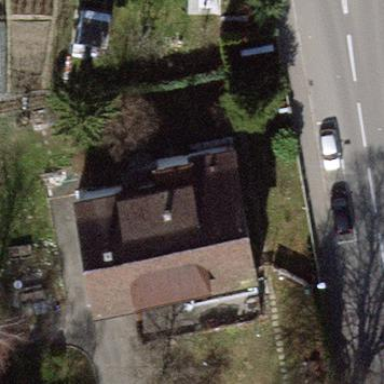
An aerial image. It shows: Gabled roof on residential building.